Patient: sex M, age 32
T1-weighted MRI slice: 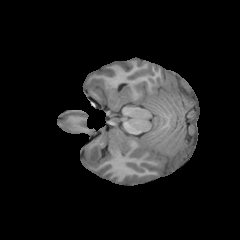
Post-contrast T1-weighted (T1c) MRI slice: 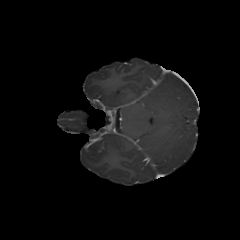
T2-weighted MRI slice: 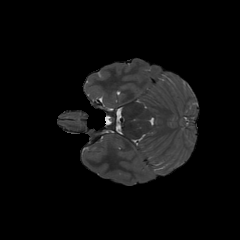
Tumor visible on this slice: yes
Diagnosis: Glioblastoma, IDH-wildtype
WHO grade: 4